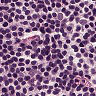
Metastatic tissue present: no